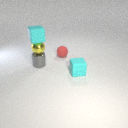
small cyan rubber cube above small yellow metal sphere